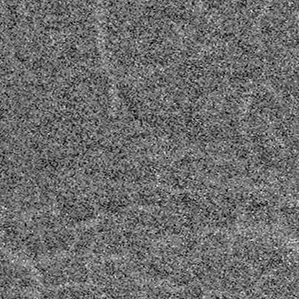
Label: frost